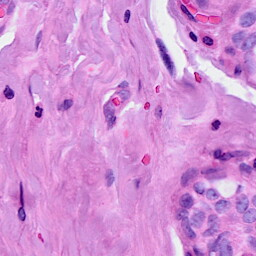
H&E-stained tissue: Breast